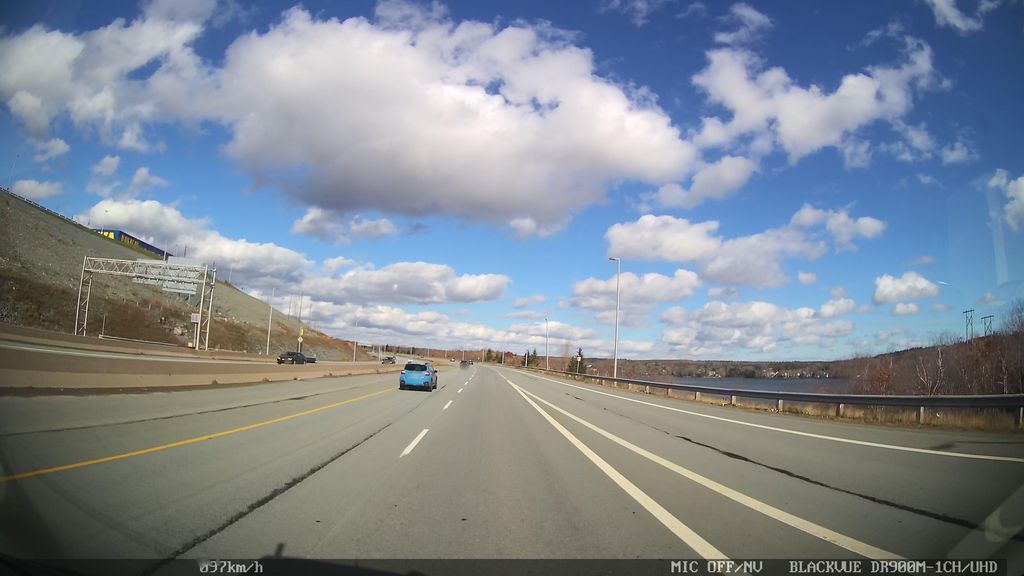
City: halifax